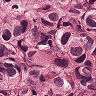
Metastatic tissue present: yes